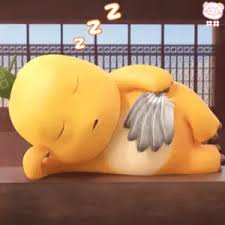
Label: nailong